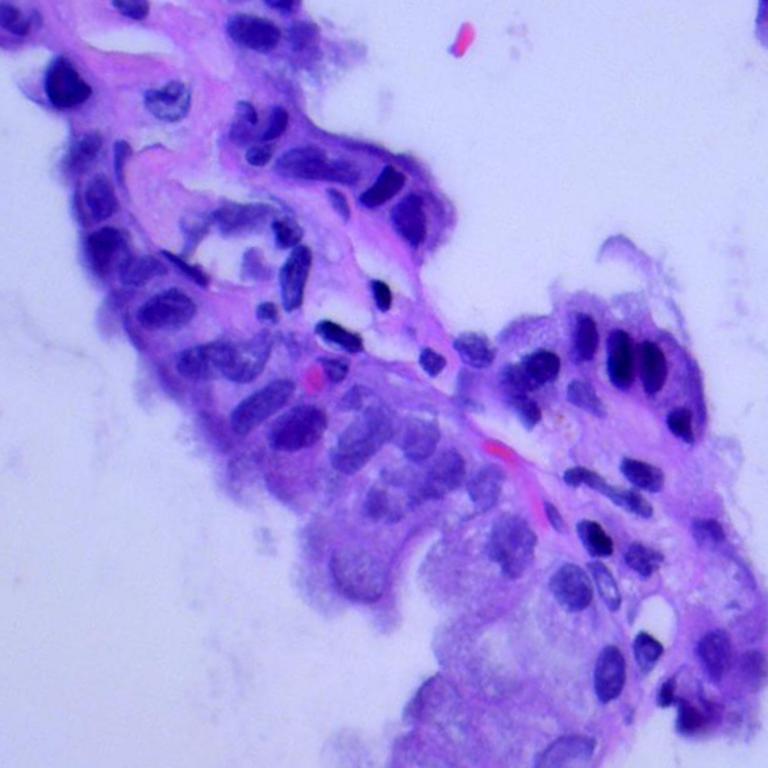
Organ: lung
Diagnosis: adenocarcinomas